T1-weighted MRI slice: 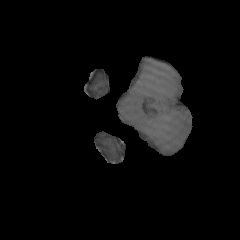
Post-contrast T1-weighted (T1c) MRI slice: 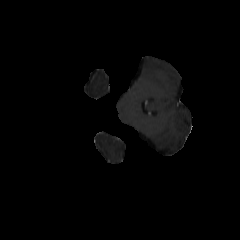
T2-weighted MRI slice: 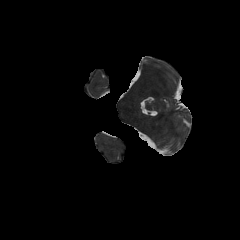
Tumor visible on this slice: no